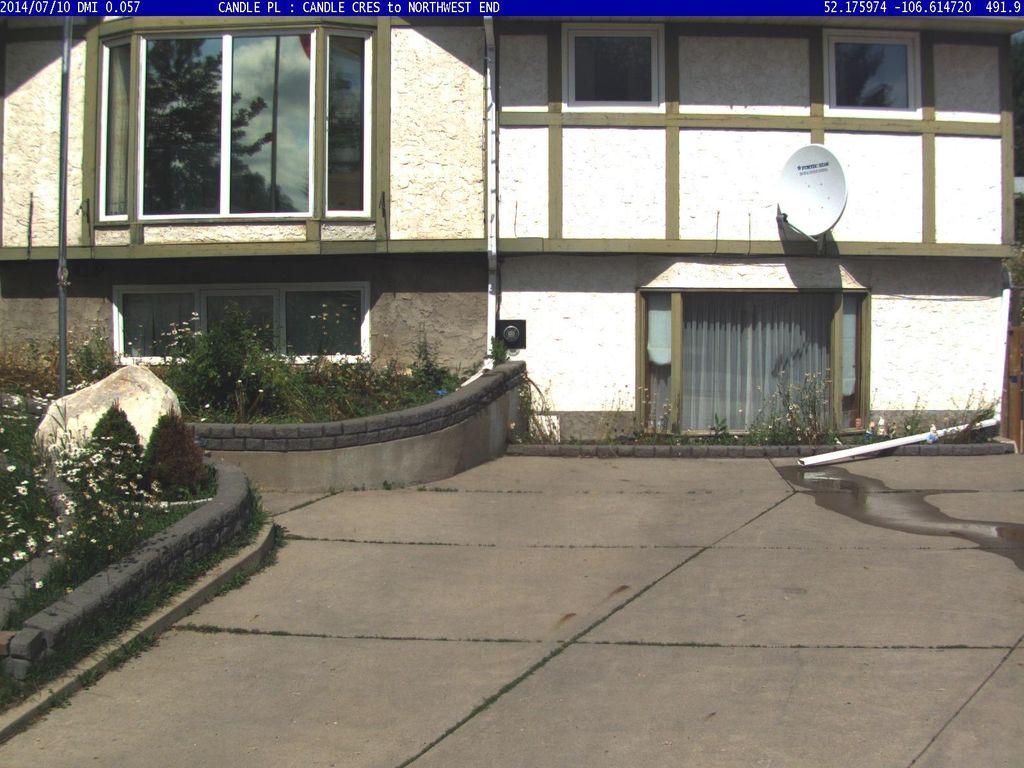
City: saskatoon